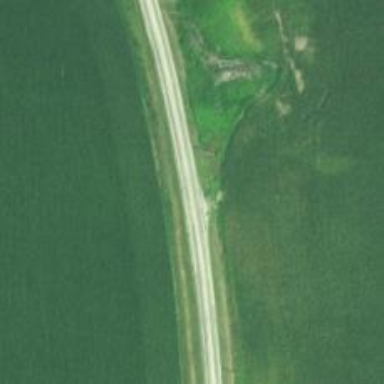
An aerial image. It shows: Tertiary road.